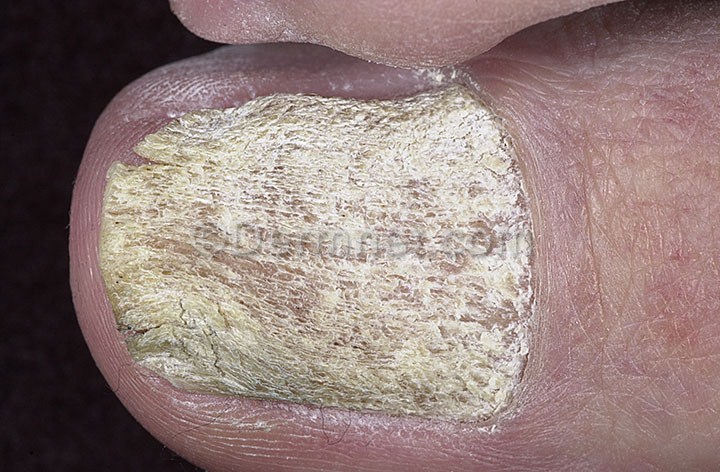
Disease: Psoriasis pictures Lichen Planus and related diseases